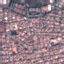
Land use / land cover: Residential